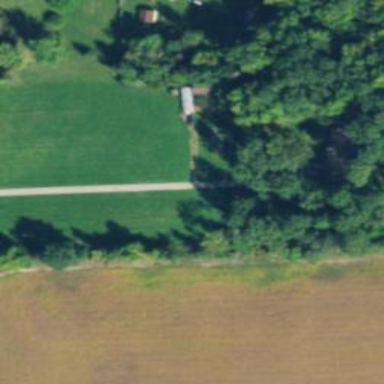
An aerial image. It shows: Driveway.